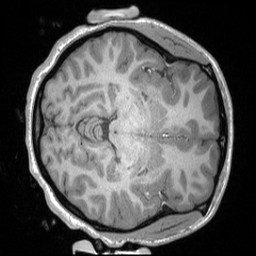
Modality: T1w
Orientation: axial